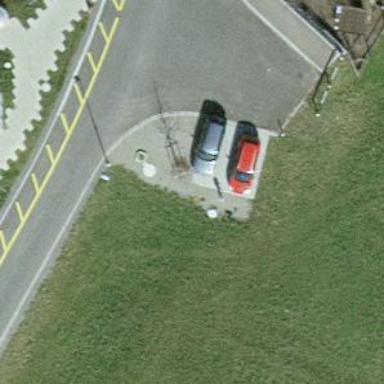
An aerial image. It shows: Charging station.